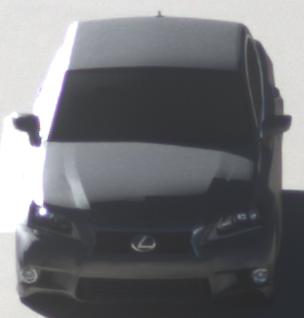
Make: Lexus
Model: GS 250
Detailed model: GS (L10)
Model produced from: 2012/06
Model produced until: 2013/12
Doors: 4
Color: gray
Road condition: dry road
Daytime: morning or afternoon
Contrast: high contrast